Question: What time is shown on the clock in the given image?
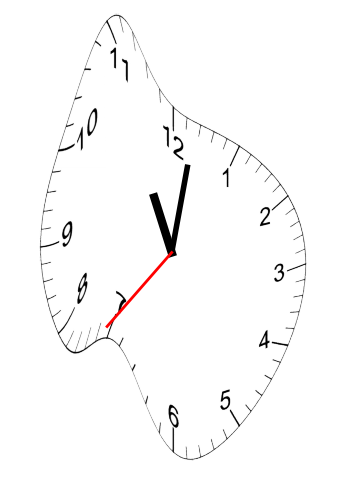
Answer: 11:01:36